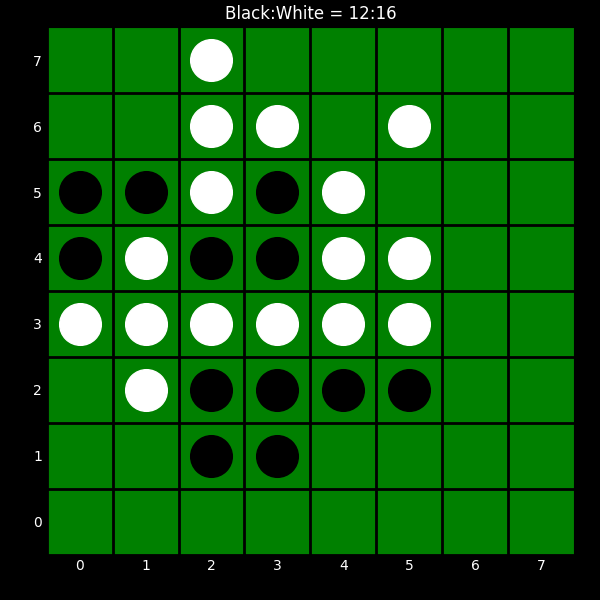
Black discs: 12
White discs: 16